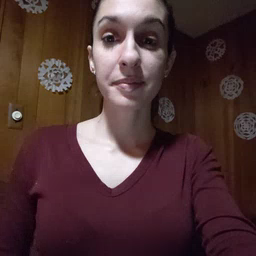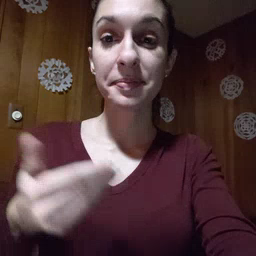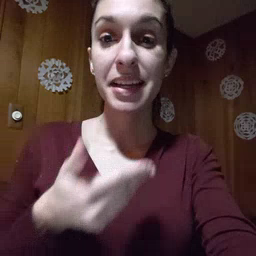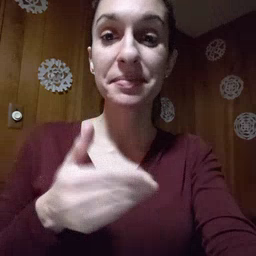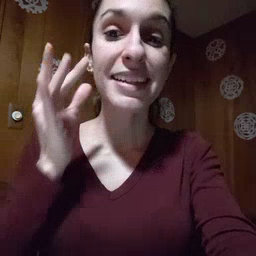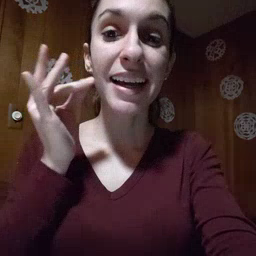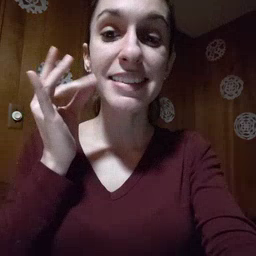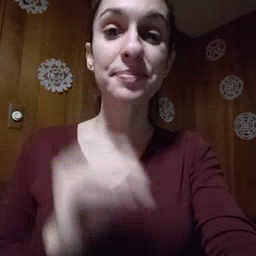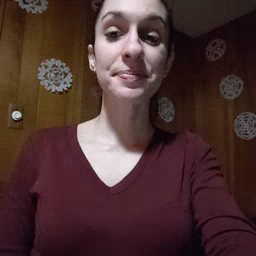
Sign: kitty